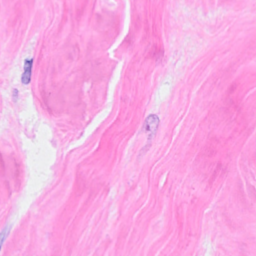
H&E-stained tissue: Breast